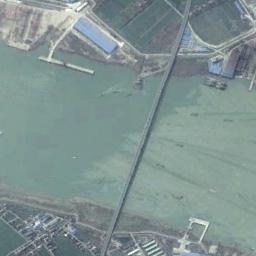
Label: bridge